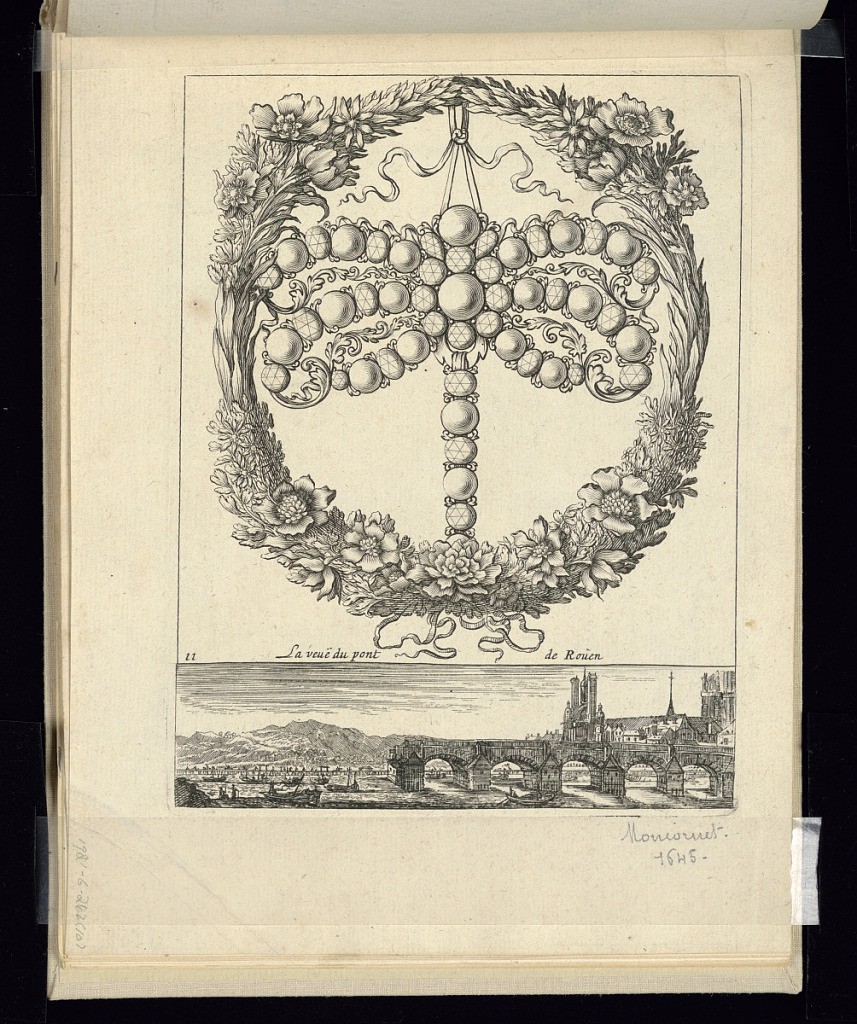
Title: La veuë du pont de Rouen
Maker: François Lefebvre, French, active 1631–1676
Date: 1650-1665
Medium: Engraving on laid paper
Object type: Print
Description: Plate divided in two. The top half features a jeweled dragonfly surrounded by a wreath of flowers. The bottom portion of the plate features a view of the bridge of Rouen with surrounding scenery and figures.